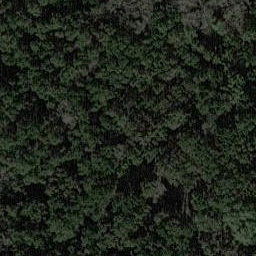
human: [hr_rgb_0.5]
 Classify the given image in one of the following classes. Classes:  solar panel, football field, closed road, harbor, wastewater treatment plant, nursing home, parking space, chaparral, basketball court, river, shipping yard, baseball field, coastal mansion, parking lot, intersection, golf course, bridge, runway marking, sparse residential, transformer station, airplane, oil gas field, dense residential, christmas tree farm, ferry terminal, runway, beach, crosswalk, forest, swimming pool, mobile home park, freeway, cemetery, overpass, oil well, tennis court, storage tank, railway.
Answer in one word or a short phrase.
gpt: forest